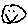
Label: smiley face